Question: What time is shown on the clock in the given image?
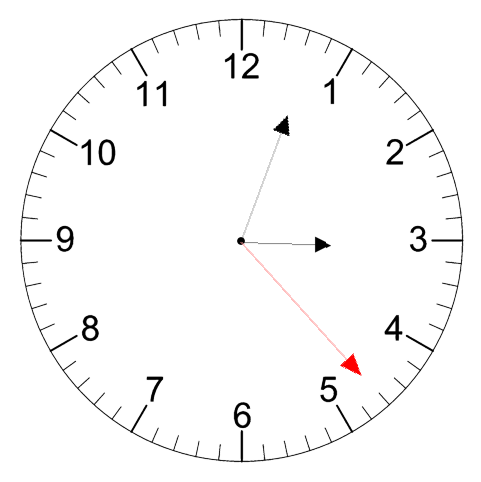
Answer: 03:03:23